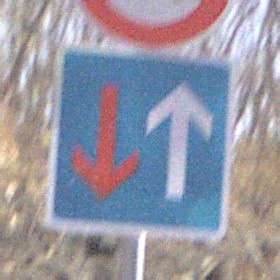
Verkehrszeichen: VorrangVorGegenverkehr
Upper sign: Geschwindigkeit30
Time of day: Midday
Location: Outdoor (Nature)
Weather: Clear
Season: NotSpecified
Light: Natural